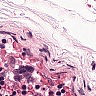
Metastatic tissue present: no